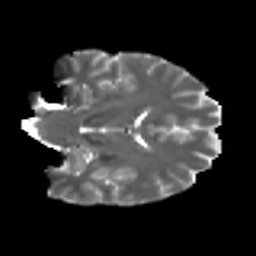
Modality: T2w
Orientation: coronal
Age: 24
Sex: male
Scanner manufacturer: ge
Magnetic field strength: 3 T
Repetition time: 7.8 s
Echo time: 0.0606 s